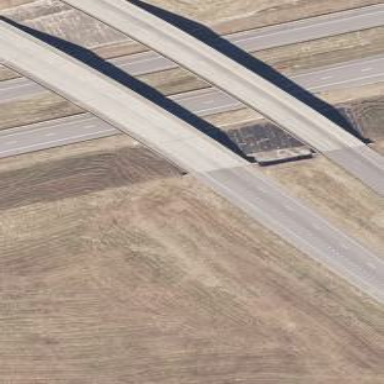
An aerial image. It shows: Bridge with beam structure.